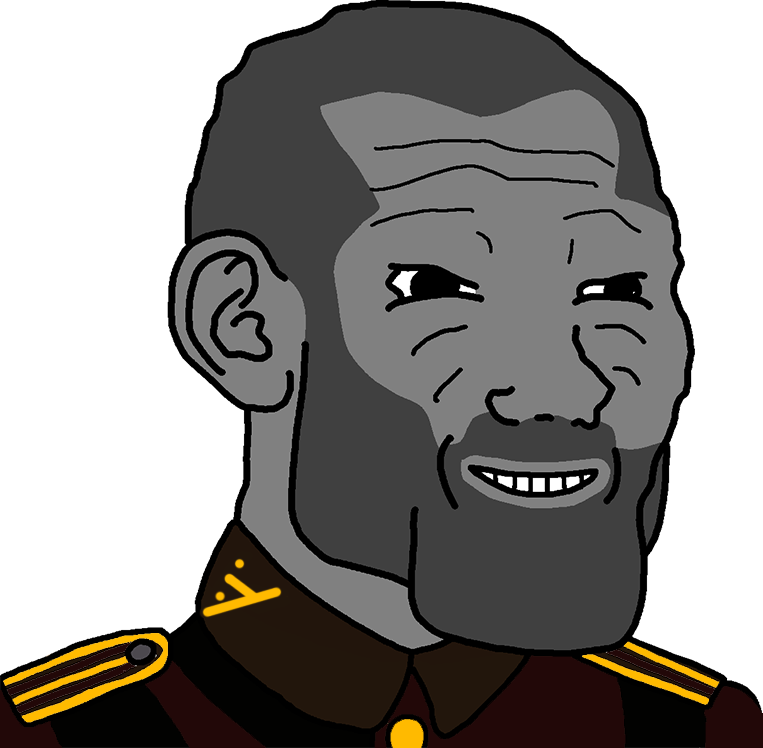
Label: 5_Grey_Chad